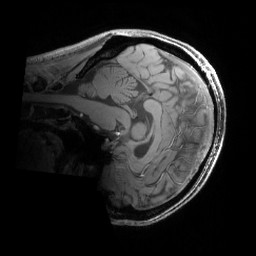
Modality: MP2RAGE
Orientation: sagittal